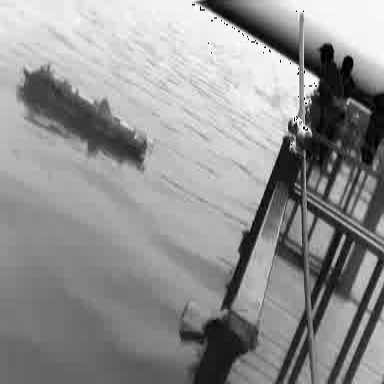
There is a container_ship in the infrared image.